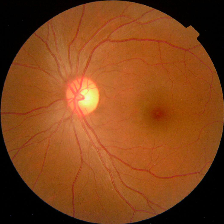
Diabetic retinopathy grade: No DR